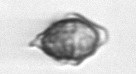
Label: Kryptoperidinium_triquetrum